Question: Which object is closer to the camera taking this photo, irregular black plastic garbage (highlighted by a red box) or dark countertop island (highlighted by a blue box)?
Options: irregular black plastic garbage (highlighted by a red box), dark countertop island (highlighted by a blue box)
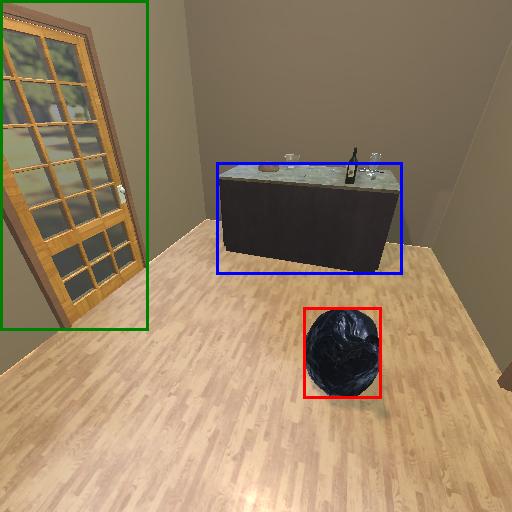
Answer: irregular black plastic garbage (highlighted by a red box)